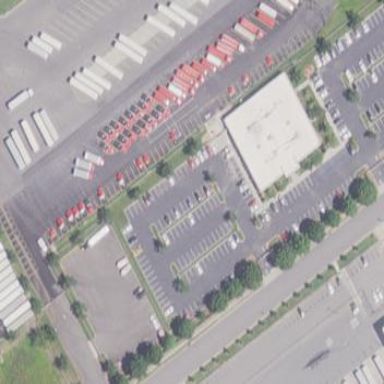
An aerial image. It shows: Road serving as parking aisle.